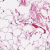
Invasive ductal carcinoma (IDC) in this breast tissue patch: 0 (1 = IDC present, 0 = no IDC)